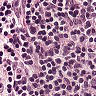
Metastatic tissue present: no